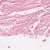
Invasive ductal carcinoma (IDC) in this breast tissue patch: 1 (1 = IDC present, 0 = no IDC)